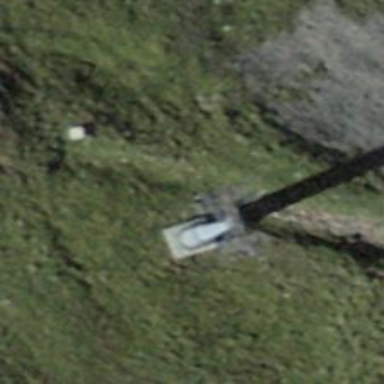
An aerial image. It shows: Pylon for aerialway.